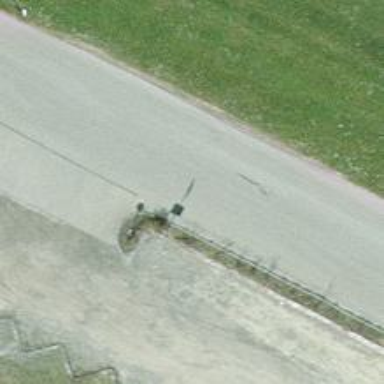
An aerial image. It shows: Bus stop with shelter. It is platform for public transport.